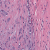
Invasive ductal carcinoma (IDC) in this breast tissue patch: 1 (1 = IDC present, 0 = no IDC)